Question: Just installed Netbeans IDE 8.2 today and this happened

Search through many forums, still can't find the answer. I tried to change the font, but still can't work.
- - - - -
How can I fix this? And what does that red line do?
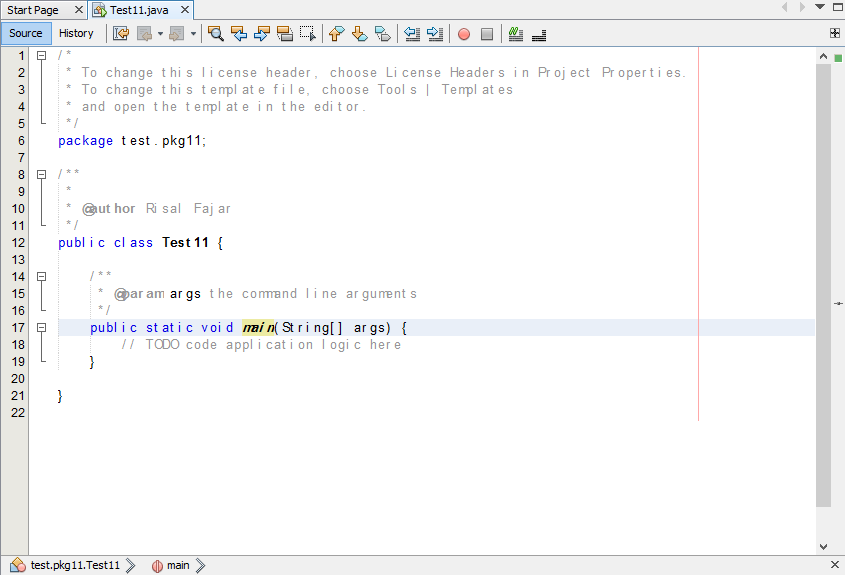
Answer: So, I've found a solution, despite it isn't a perfect solution for this problem.
I tried to change the font to Consolas, and it looks 99% normal.
<URL>